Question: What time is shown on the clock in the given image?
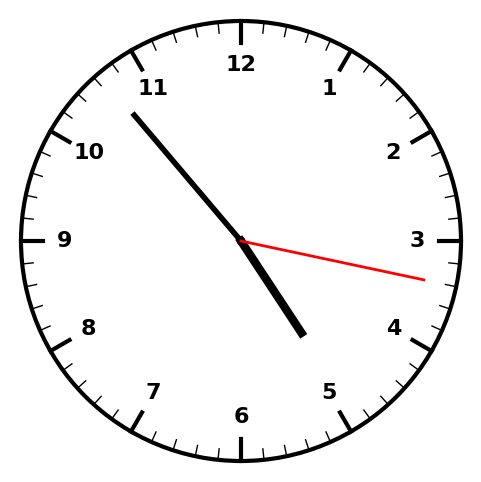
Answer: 04:53:17